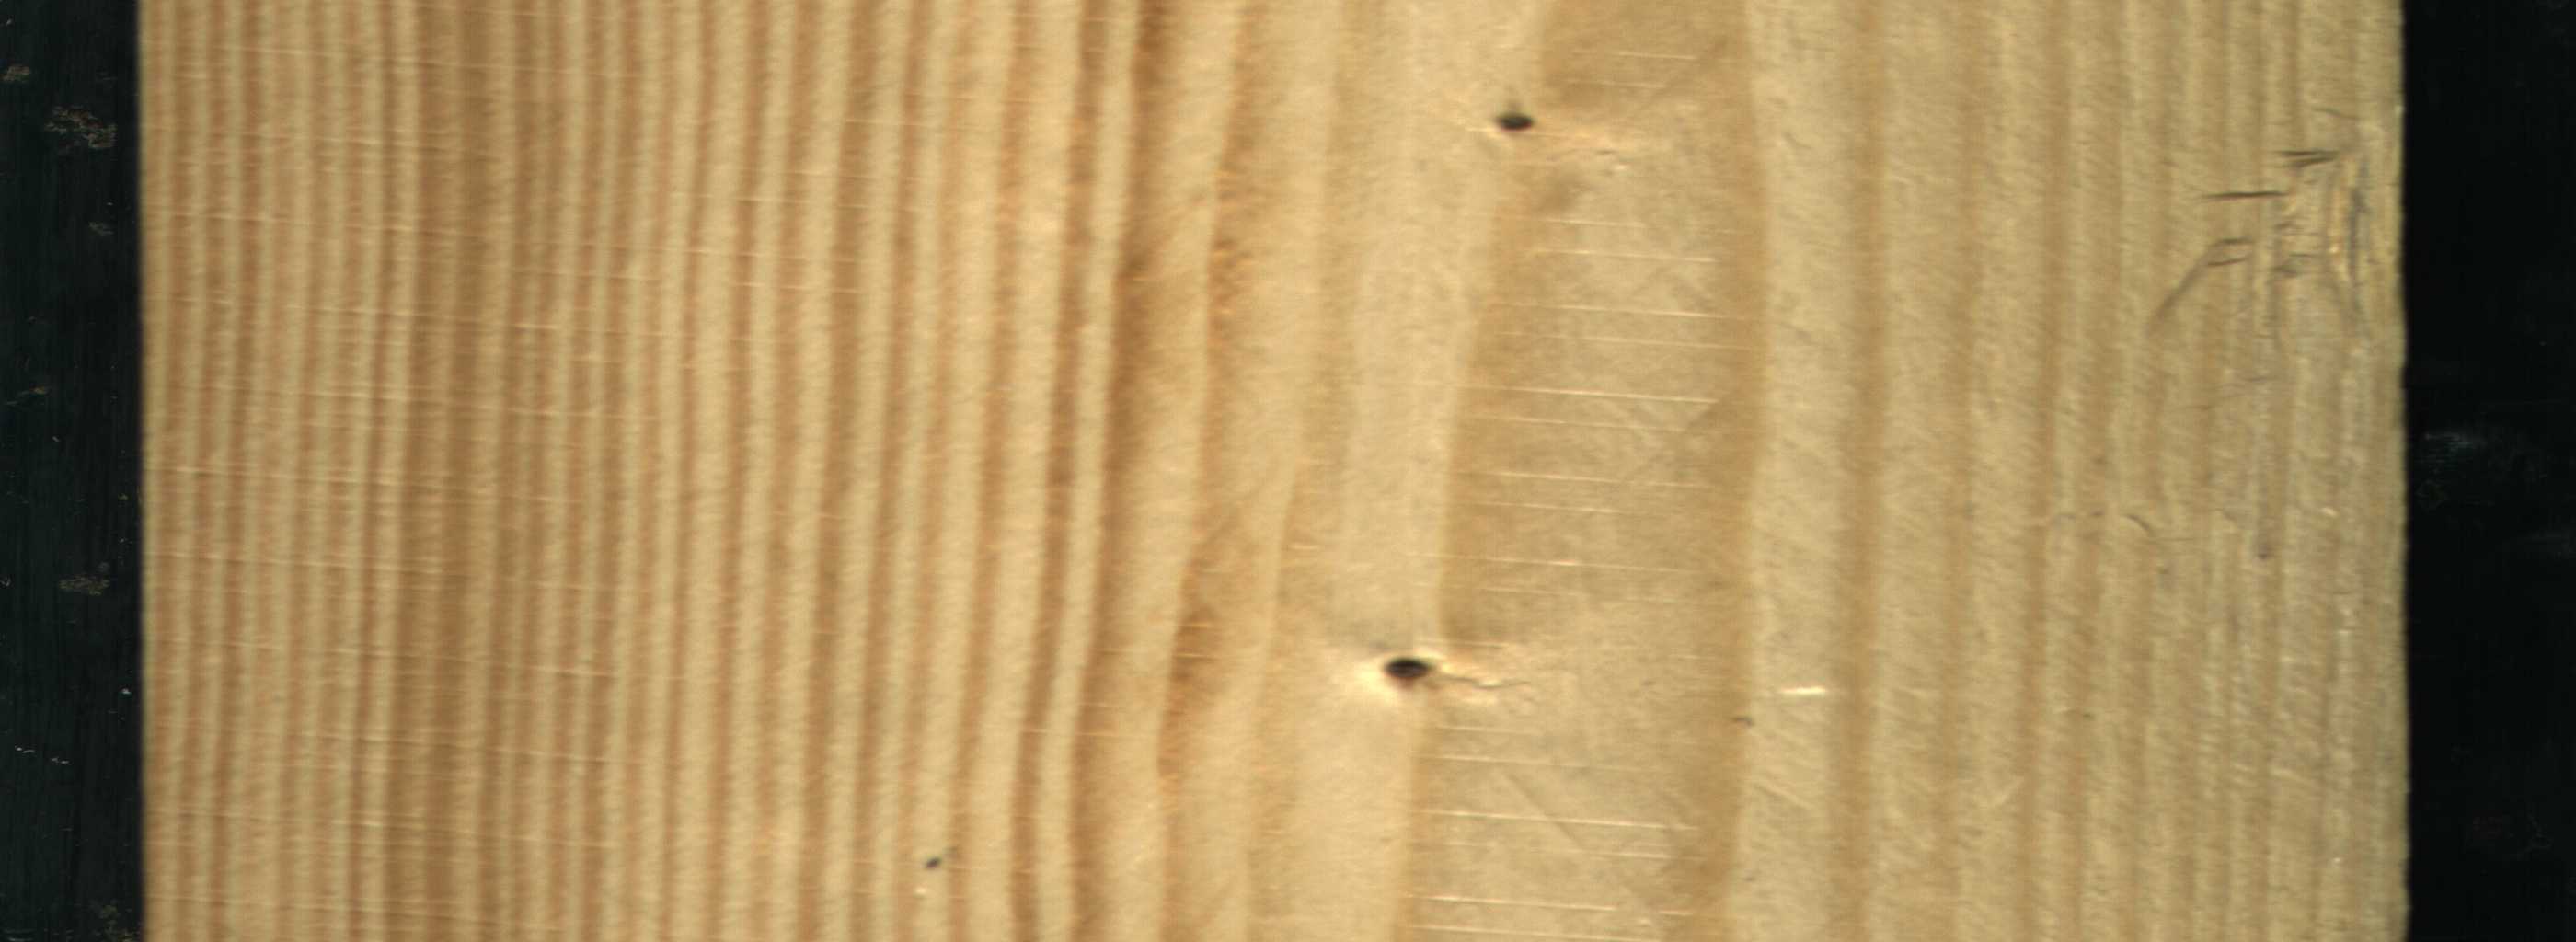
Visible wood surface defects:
Dead_Knot
Dead_Knot